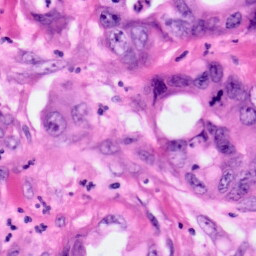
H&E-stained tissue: Pancreatic